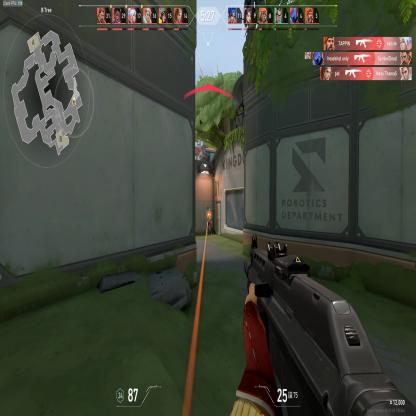
Label: enemy